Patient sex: F
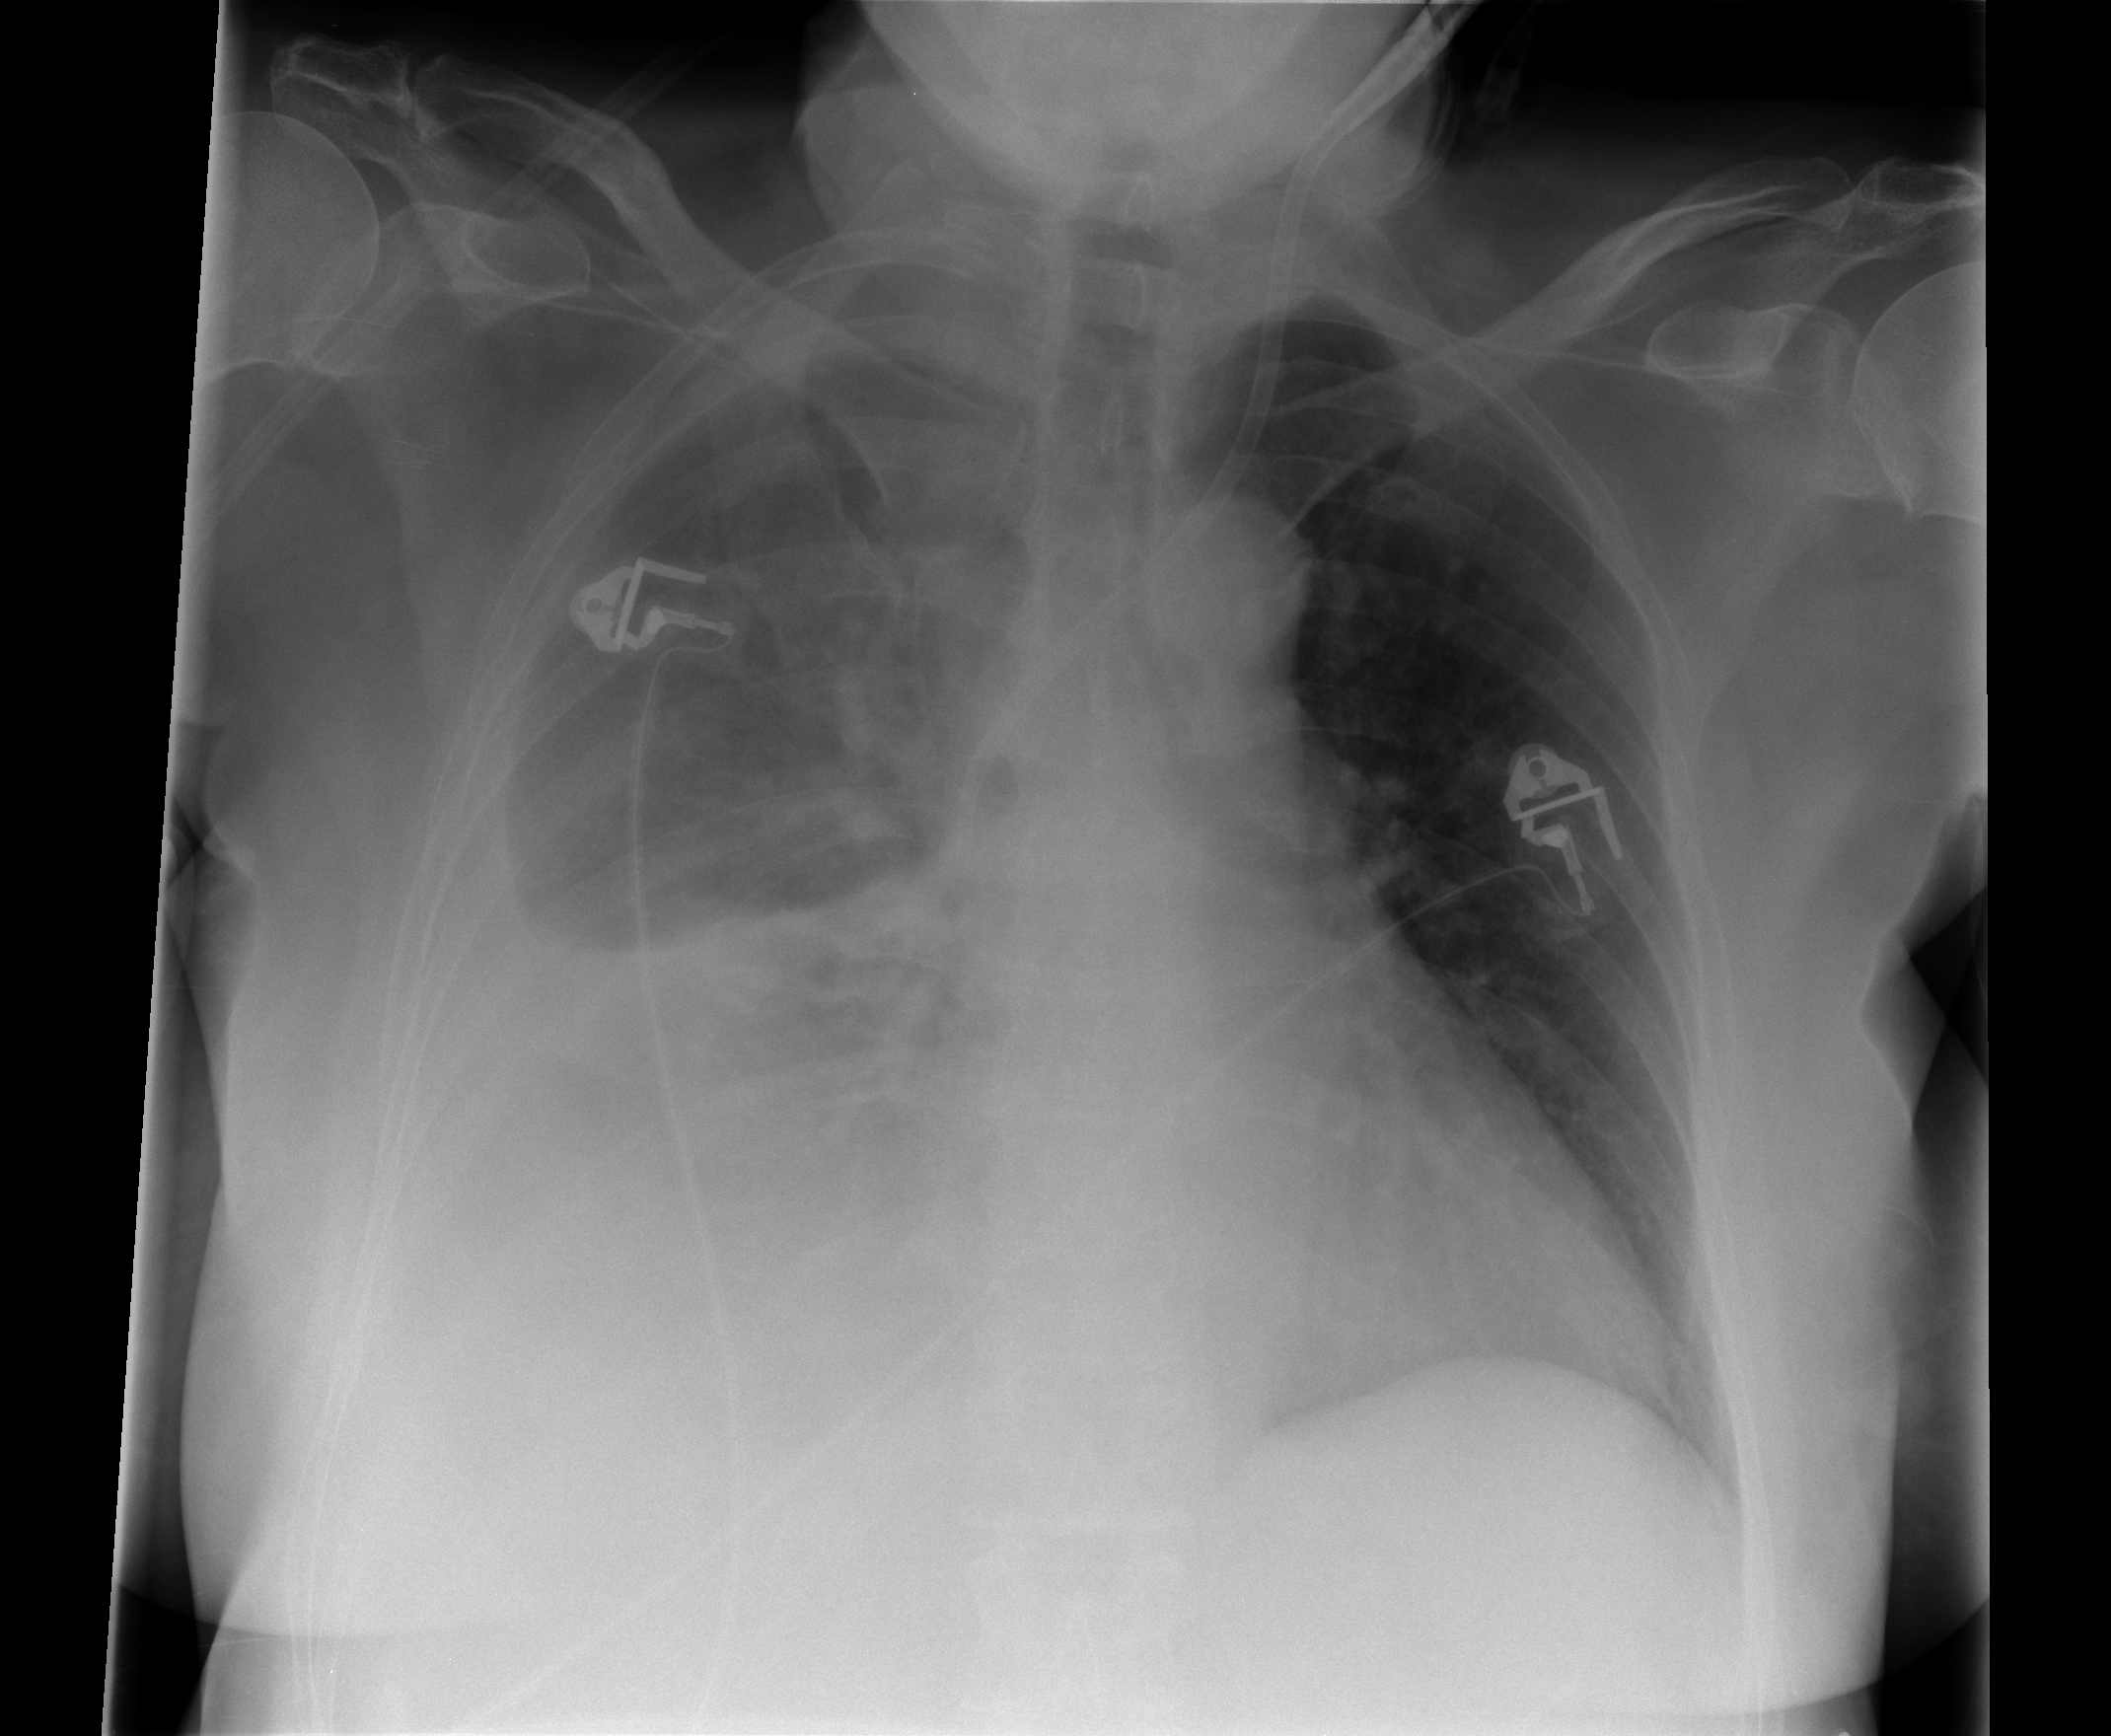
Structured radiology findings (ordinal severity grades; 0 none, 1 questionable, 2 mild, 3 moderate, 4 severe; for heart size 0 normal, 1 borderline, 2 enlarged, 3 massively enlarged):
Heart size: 0
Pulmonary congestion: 0
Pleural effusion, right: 3
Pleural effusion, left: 0
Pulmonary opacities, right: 0
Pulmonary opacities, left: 0
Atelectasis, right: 2
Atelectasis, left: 0